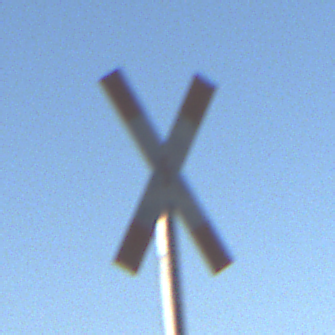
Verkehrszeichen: Andreaskreuz
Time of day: MorningAfternoon
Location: Outdoor (Urban)
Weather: Clear
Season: NotSpecified
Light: Natural